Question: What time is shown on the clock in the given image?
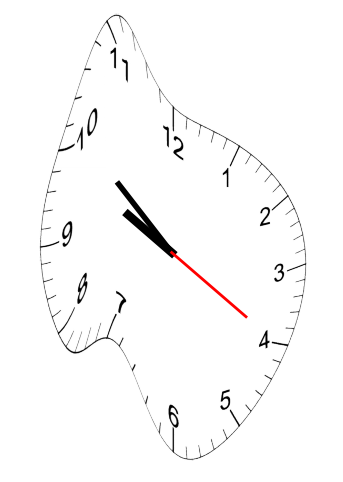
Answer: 09:51:20